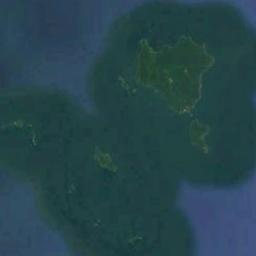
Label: island